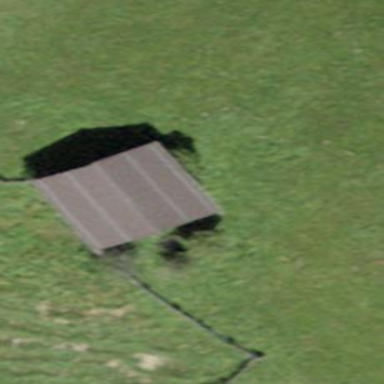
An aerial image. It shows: Building with tiled roof.